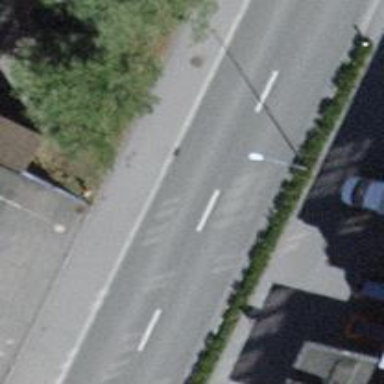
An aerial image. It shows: Primary highway with asphalt surface and designated cycle lane.